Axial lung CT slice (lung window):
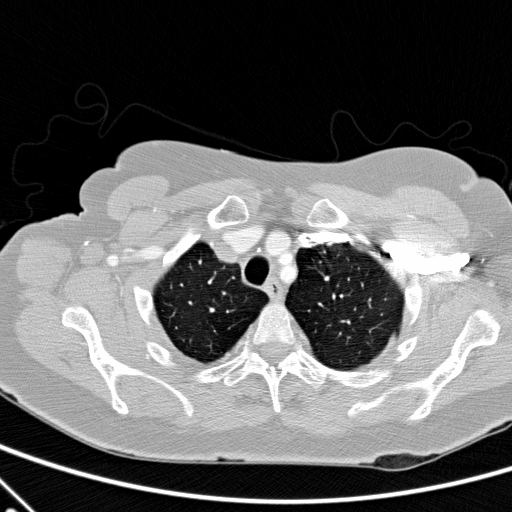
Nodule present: no